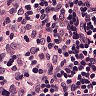
Metastatic tissue present: no